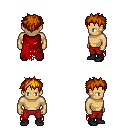
a pixel art fantasy rpg character, male body template, human, tanned skin, red tattered cape, red pants, dark blonde bedhead hairstyle, black shoes, four views (front, back, left, right), 2x2 character sprite sheet, small pixel art, hard edges, no anti-aliasing